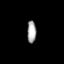
Tissue: lung
Cell type: Endothelial cells
Senescence score: 0.6329
Nuclear area (px): 201
Mean DAPI intensity: 161.348